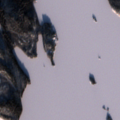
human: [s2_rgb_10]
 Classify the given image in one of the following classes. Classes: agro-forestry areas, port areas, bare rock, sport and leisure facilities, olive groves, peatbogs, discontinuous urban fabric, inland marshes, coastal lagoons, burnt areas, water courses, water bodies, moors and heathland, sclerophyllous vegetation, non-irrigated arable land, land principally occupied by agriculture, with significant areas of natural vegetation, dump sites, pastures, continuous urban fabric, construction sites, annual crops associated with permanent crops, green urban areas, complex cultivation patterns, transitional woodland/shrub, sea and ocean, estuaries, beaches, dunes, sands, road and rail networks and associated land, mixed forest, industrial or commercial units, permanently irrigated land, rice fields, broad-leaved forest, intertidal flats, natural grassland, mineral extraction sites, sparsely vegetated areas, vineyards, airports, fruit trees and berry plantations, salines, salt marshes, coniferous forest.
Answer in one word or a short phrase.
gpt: mixed forest, water bodies